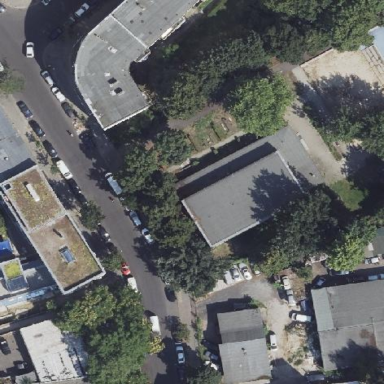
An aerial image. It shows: Part of building.